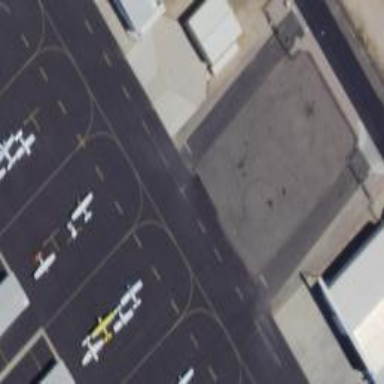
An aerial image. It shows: View of taxiway at the airport.